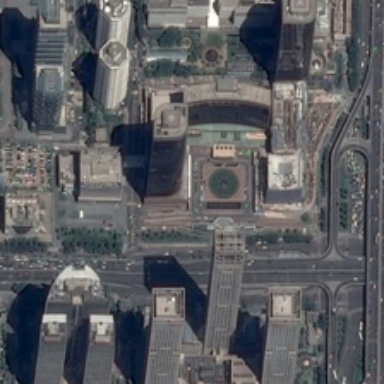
There are many tall buildings on both sides of the road .